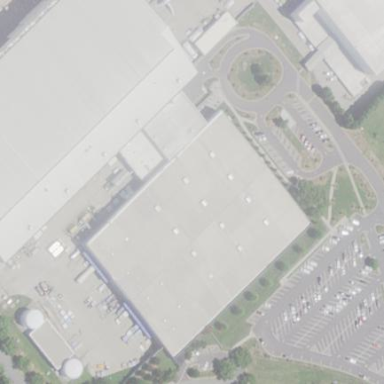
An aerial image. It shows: Warehouse building.